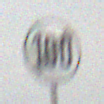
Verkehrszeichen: EndeGeschwindigkeit100
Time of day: MorningAfternoon
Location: Outdoor (Nature)
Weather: Overcast
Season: Winter
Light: Natural